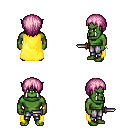
a pixel art fantasy rpg character, male body template, orc, green skin, yellow cape, metal pants, pink plain hairstyle, bracelets, dagger, four views (front, back, left, right), 2x2 character sprite sheet, small pixel art, hard edges, no anti-aliasing